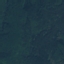
Land use / land cover class: Forest